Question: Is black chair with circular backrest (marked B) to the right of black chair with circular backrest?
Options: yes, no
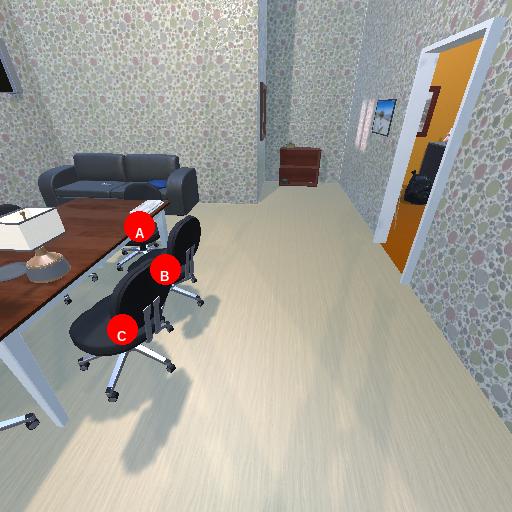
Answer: yes